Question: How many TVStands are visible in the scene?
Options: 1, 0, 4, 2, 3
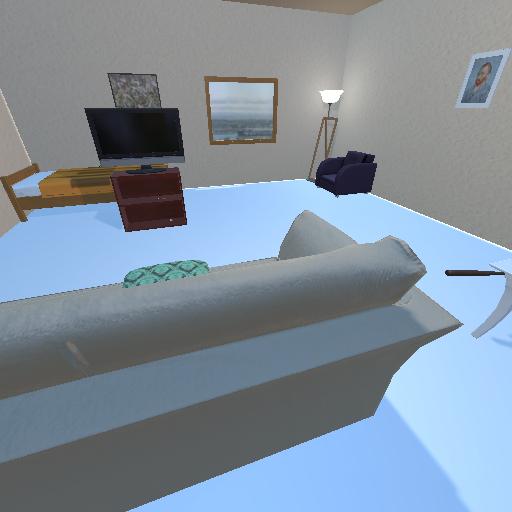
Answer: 1